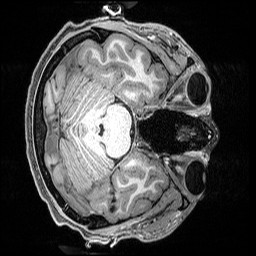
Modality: T1w
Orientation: axial
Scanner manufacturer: siemens
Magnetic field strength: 3 T
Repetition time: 2.5 s
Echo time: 0.0029 s